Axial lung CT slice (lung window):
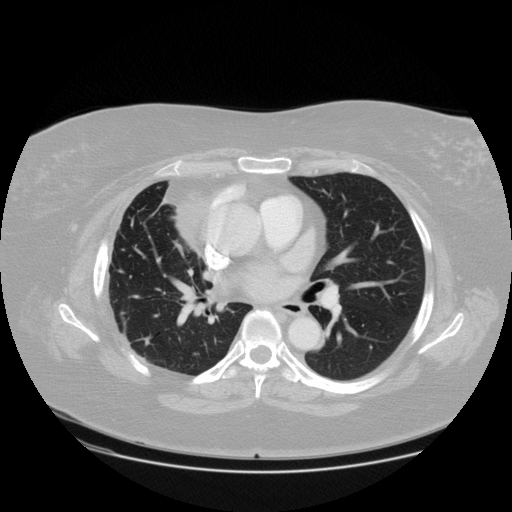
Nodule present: no